Question: I am trying to get JOGL working correctly with Swing. I have used WindowBuilder and hacked it together with a few JOGL examples. It works fine, but there is a problem. When I start the program, it starts with blank window. Even the Swing components do not come up:

Everything starts to work when I move mouse cursor over the window content or another event forces it to redraw - like change of focus, window move, re-size etc.
Here is my code:
'''
import java.awt.EventQueue;
import java.awt.GridBagConstraints;
import java.awt.GridBagLayout;
import java.awt.Insets;
import java.awt.event.WindowAdapter;
import java.awt.event.WindowEvent;
import javax.media.opengl.GL;
import javax.media.opengl.GL2;
import javax.media.opengl.GLAutoDrawable;
import javax.media.opengl.GLCapabilities;
import javax.media.opengl.GLEventListener;
import javax.media.opengl.GLProfile;
import javax.media.opengl.awt.GLJPanel;
import javax.swing.JButton;
import javax.swing.JFrame;
import javax.swing.JPanel;
import javax.swing.border.EmptyBorder;
import com.jogamp.opengl.util.Animator;
public class OpenGLTestMin {
private JFrame frame;
private Animator animator;
private double theta = 0;
private double s = 0;
private double c = 0;
public static void main(String[] args) {
EventQueue.invokeLater(new Runnable() {
public void run() {
try {
OpenGLTestMin window = new OpenGLTestMin();
window.frame.setVisible(true);
} catch (Exception e) {
e.printStackTrace();
}
}
});
}
public OpenGLTestMin() {
frame = new JFrame();
frame.addWindowListener(new WindowAdapter() {
public void windowClosing(WindowEvent windowevent) {
animator.stop();
frame.dispose();
System.exit(0);
}
});
// frame.setDefaultCloseOperation(JFrame.EXIT_ON_CLOSE);
frame.setSize(640, 480);
GridBagLayout gridBagLayout = new GridBagLayout();
gridBagLayout.columnWidths = new int[]{0, 0};
gridBagLayout.rowHeights = new int[]{0, 0};
gridBagLayout.columnWeights = new double[]{1.0, Double.MIN_VALUE};
gridBagLayout.rowWeights = new double[]{1.0, Double.MIN_VALUE};
frame.getContentPane().setLayout(gridBagLayout);
JPanel panelMain = new JPanel();
panelMain.setBorder(new EmptyBorder(5, 5, 5, 5));
GridBagConstraints gbc_panelMain = new GridBagConstraints();
gbc_panelMain.fill = GridBagConstraints.BOTH;
gbc_panelMain.gridx = 0;
gbc_panelMain.gridy = 0;
frame.getContentPane().add(panelMain, gbc_panelMain);
GridBagLayout gbl_panelMain = new GridBagLayout();
gbl_panelMain.columnWidths = new int[]{0, 0, 0};
gbl_panelMain.rowHeights = new int[]{0, 0};
gbl_panelMain.columnWeights = new double[]{1.0, 0.0, Double.MIN_VALUE};
gbl_panelMain.rowWeights = new double[]{1.0, Double.MIN_VALUE};
panelMain.setLayout(gbl_panelMain);
JPanel panelButton = new JPanel();
GridBagConstraints gbc_panelButton = new GridBagConstraints();
gbc_panelButton.fill = GridBagConstraints.BOTH;
gbc_panelButton.gridx = 1;
gbc_panelButton.gridy = 0;
panelMain.add(panelButton, gbc_panelButton);
GridBagLayout gbl_panelButton = new GridBagLayout();
gbl_panelButton.columnWidths = new int[]{0, 0};
gbl_panelButton.rowHeights = new int[]{0, 0, 0};
gbl_panelButton.columnWeights = new double[]{0.0, Double.MIN_VALUE};
gbl_panelButton.rowWeights = new double[]{0.0, 0.0, Double.MIN_VALUE};
panelButton.setLayout(gbl_panelButton);
JButton btn1 = new JButton("Button 1");
GridBagConstraints gbc_btn1 = new GridBagConstraints();
gbc_btn1.insets = new Insets(0, 0, 5, 0);
gbc_btn1.gridx = 0;
gbc_btn1.gridy = 0;
panelButton.add(btn1, gbc_btn1);
JButton btn2 = new JButton("Button 2");
GridBagConstraints gbc_btn2 = new GridBagConstraints();
gbc_btn2.gridx = 0;
gbc_btn2.gridy = 1;
panelButton.add(btn2, gbc_btn2);
GLProfile glprofile = GLProfile.getDefault();
GLCapabilities glcapabilities = new GLCapabilities(glprofile);
GLJPanel glcanvas = new GLJPanel(glcapabilities);
glcanvas.addGLEventListener(new GLEventListener() {
@Override
public void reshape(GLAutoDrawable glautodrawable, int x, int y, int width, int height) {
}
@Override
public void init(GLAutoDrawable glautodrawable) {
}
@Override
public void dispose(GLAutoDrawable glautodrawable) {
}
@Override
public void display(GLAutoDrawable glautodrawable) {
theta += 0.01;
s = Math.sin(theta);
c = Math.cos(theta);
GL2 gl = glautodrawable.getGL().getGL2();
gl.glClear(GL.GL_COLOR_BUFFER_BIT);
gl.glBegin(GL.GL_TRIANGLES);
gl.glColor3f(1, 0, 0);
gl.glVertex2d(-c, -c);
gl.glColor3f(0, 1, 0);
gl.glVertex2d(0, c);
gl.glColor3f(0, 0, 1);
gl.glVertex2d(s, -s);
gl.glEnd();
}
});
GridBagConstraints gbc_panel = new GridBagConstraints();
gbc_panel.insets = new Insets(0, 0, 0, 5);
gbc_panel.fill = GridBagConstraints.BOTH;
gbc_panel.gridx = 0;
gbc_panel.gridy = 0;
panelMain.add(glcanvas, gbc_panel);
animator = new Animator(glcanvas);
animator.start();
}
}
'''
Any ideas how to fix this? I am on Windows 7.
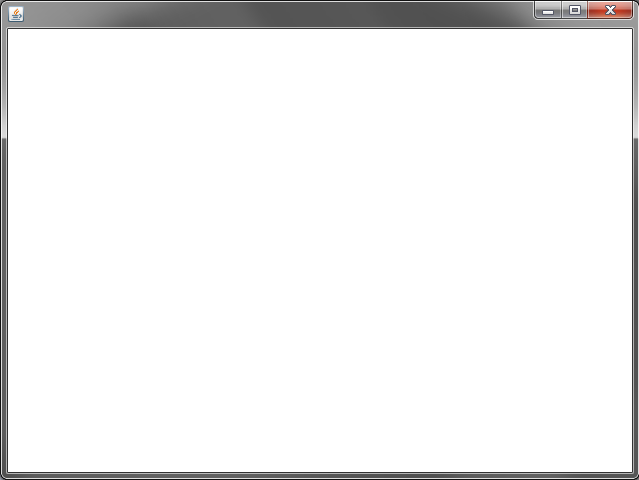
Answer: I have found the solution. 'GLJPanel' should be initialized directly in 'main' method, not in 'EventQueue'. Then it works just fine. Also note that 'GLCanvas' has MUCH better performance than 'GLJPanel', however sometimes glitches a bit when resizing window.